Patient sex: F
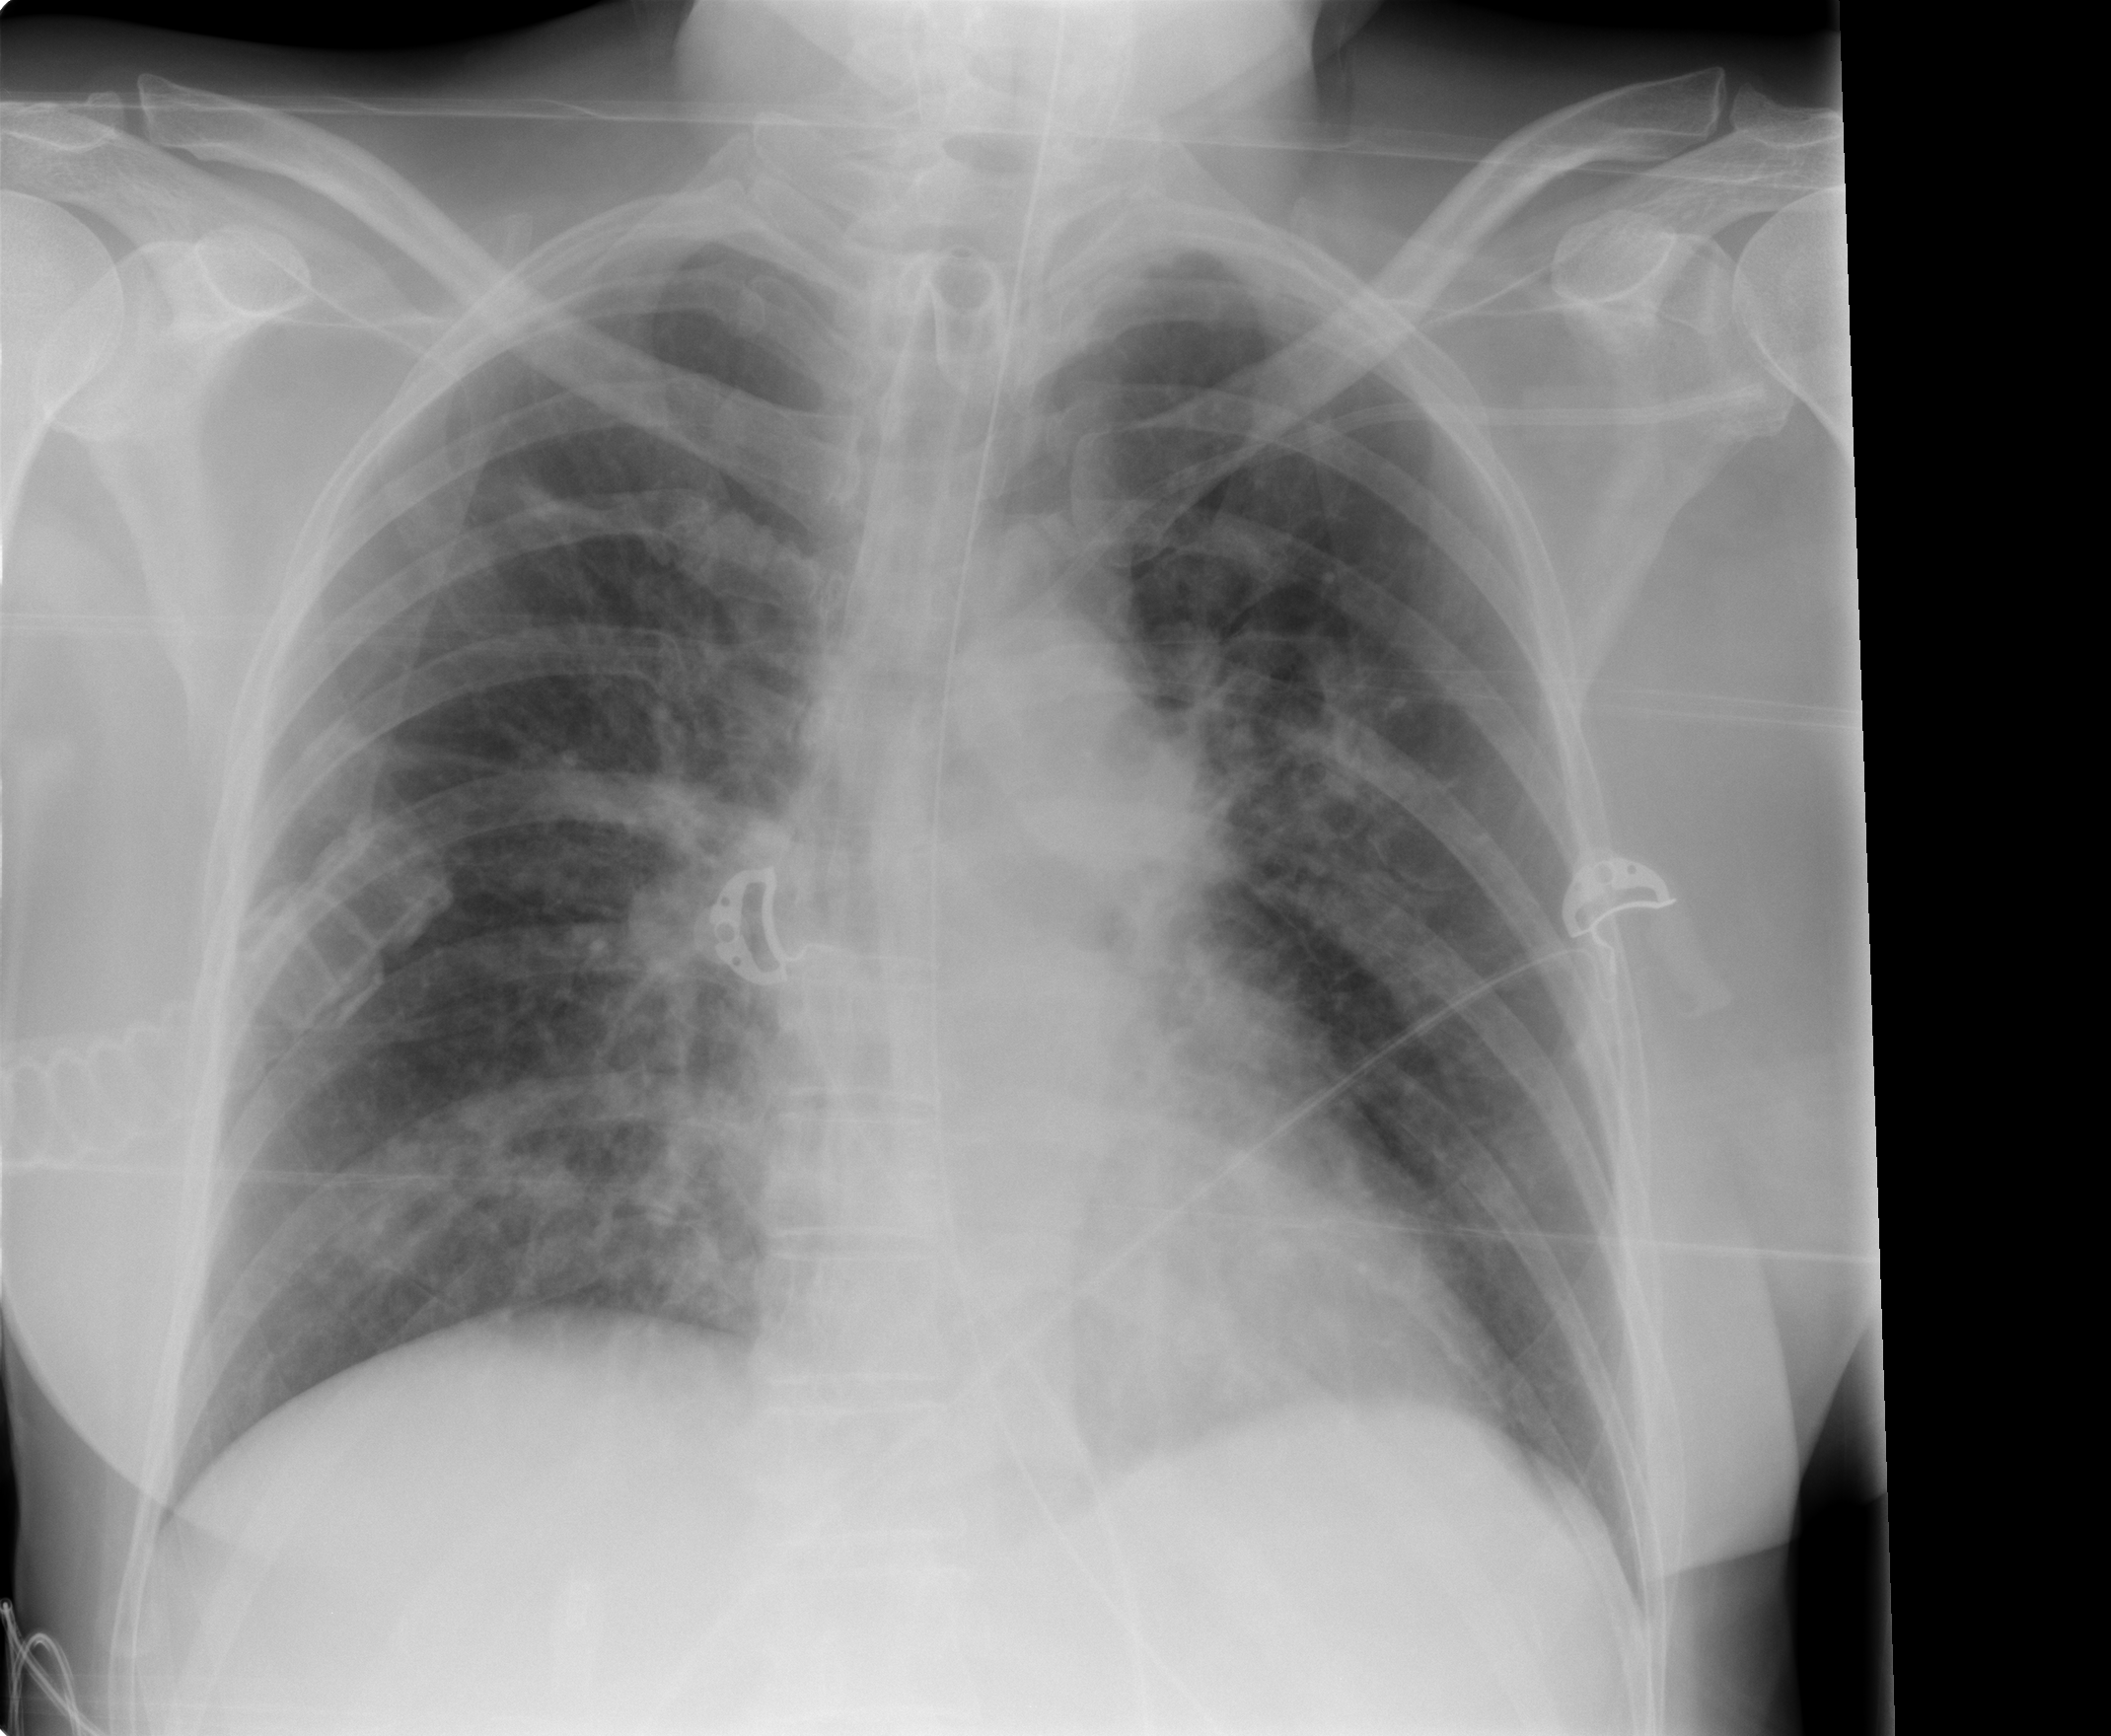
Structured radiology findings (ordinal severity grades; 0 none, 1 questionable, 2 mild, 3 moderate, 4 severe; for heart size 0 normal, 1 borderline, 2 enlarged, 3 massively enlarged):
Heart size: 0
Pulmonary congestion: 1
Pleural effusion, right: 0
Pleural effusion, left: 1
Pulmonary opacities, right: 3
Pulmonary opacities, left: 3
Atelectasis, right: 2
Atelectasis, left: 0